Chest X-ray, PA view. Patient: 76 years old, sex M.
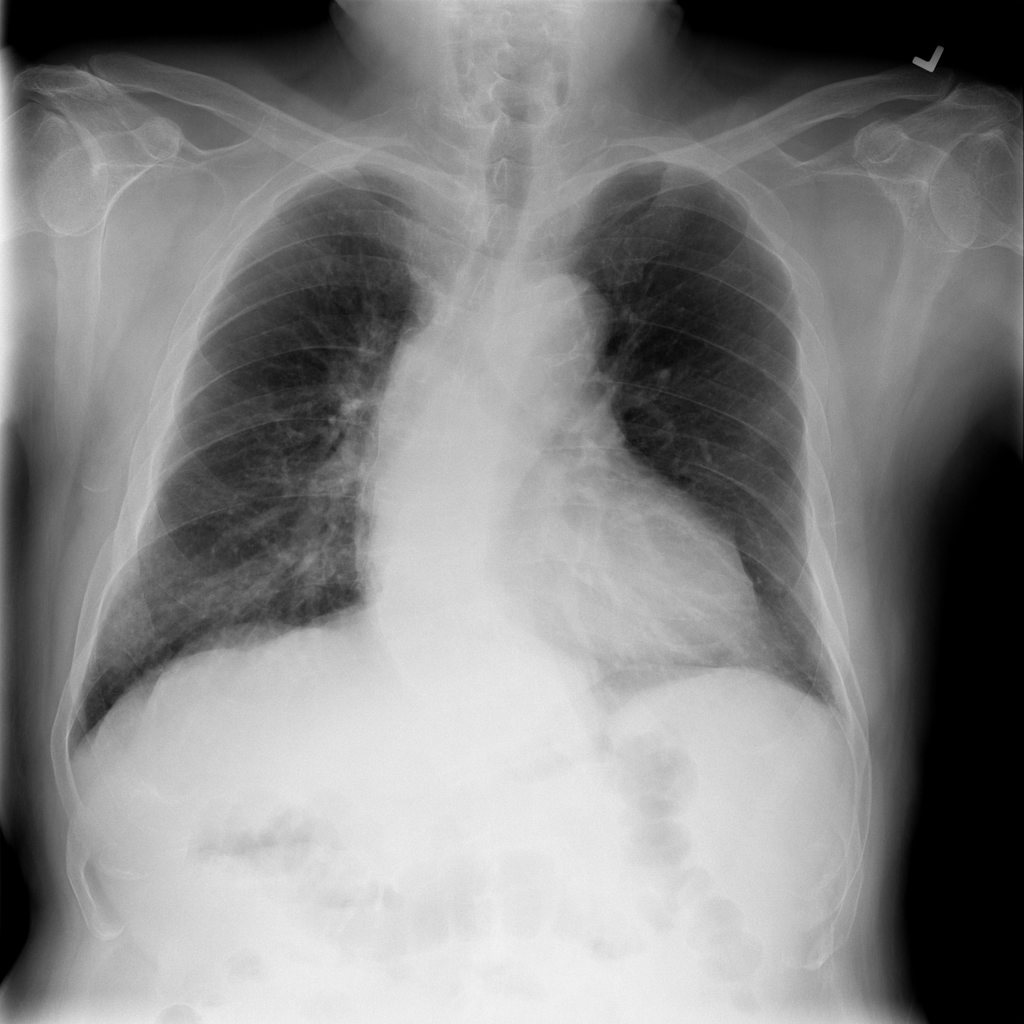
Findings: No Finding